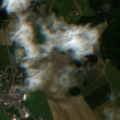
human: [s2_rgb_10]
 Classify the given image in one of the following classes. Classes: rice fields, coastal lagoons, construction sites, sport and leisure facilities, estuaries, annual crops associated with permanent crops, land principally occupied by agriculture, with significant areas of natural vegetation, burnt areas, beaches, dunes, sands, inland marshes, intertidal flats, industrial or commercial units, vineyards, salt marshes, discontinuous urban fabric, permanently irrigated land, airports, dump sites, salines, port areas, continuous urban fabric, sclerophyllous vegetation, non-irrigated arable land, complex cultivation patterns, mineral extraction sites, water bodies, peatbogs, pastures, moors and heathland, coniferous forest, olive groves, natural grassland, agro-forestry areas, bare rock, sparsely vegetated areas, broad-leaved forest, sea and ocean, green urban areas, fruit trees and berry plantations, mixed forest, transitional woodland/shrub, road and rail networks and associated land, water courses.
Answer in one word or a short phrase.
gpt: discontinuous urban fabric, non-irrigated arable land, pastures, mixed forest